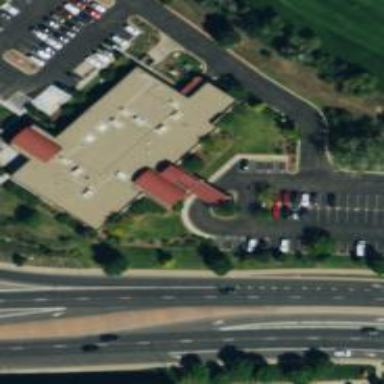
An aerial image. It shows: Healthcare clinic is depicted in the image.